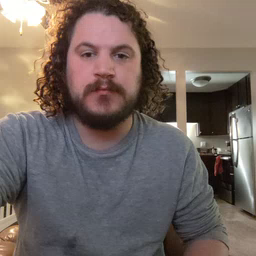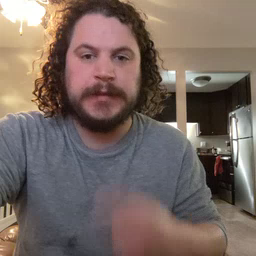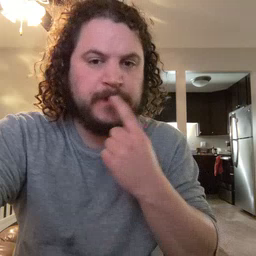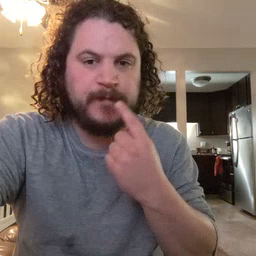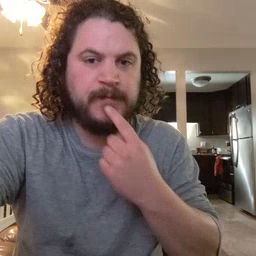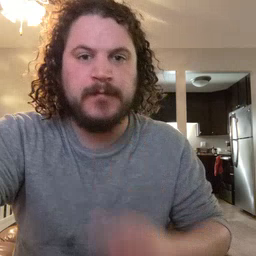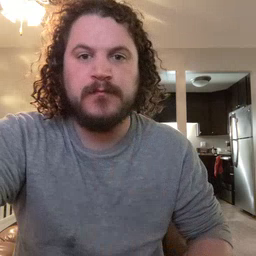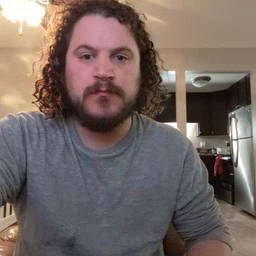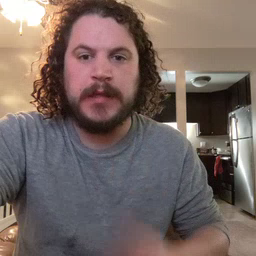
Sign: lips